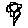
Label: flower